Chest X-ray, PA view. Patient: 63 years old, sex M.
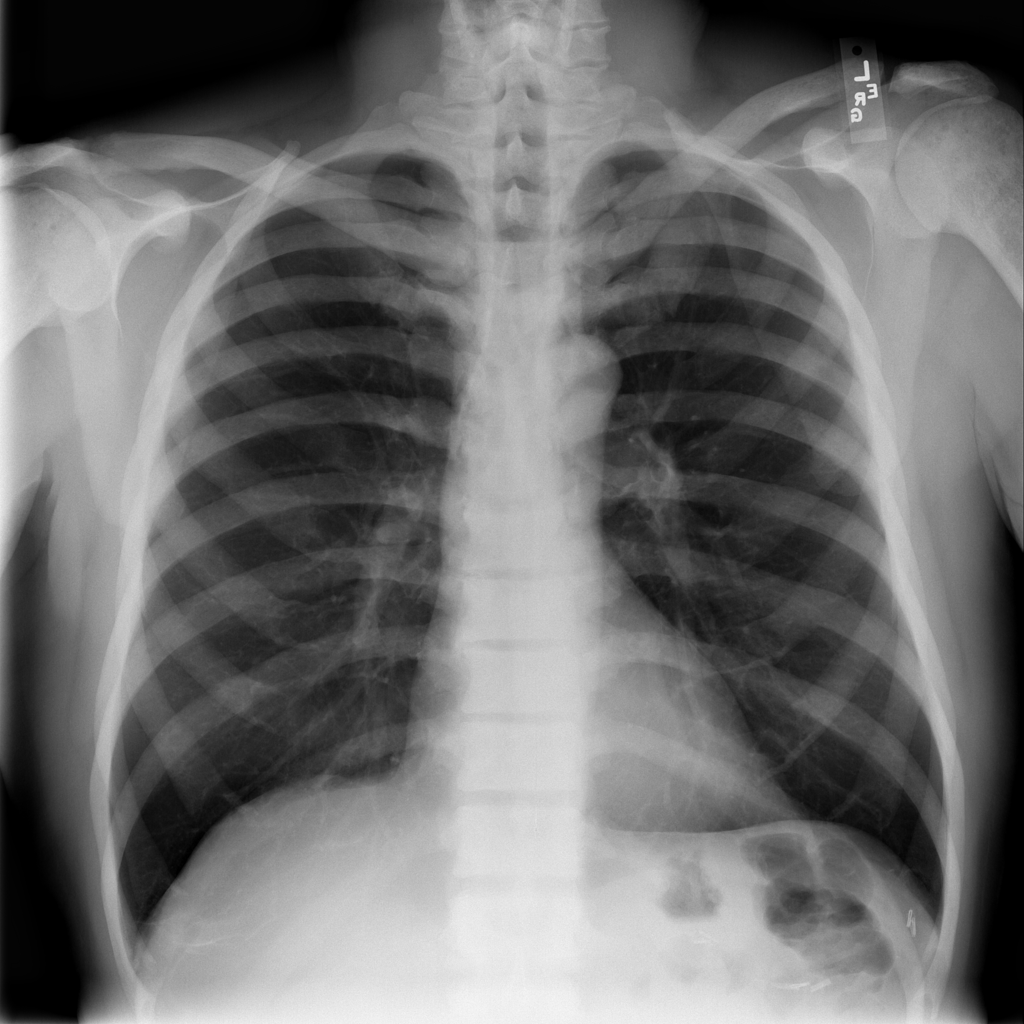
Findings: No Finding